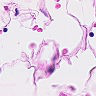
Metastatic tissue present: no